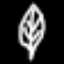
Label: leaf